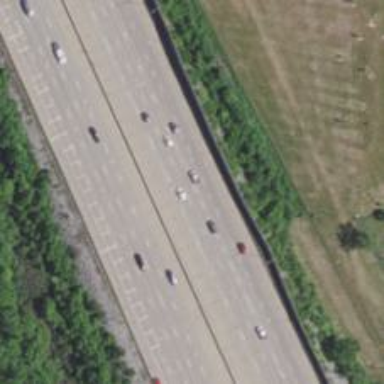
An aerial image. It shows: Onramp on motorway link with embankment.